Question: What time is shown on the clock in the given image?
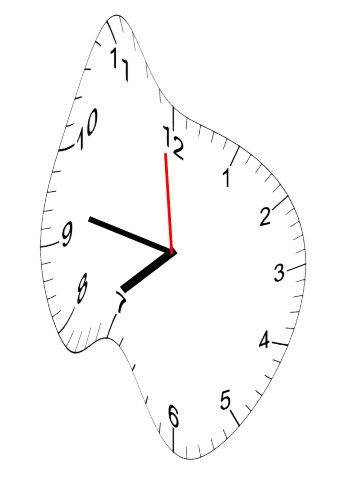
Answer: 07:46:59